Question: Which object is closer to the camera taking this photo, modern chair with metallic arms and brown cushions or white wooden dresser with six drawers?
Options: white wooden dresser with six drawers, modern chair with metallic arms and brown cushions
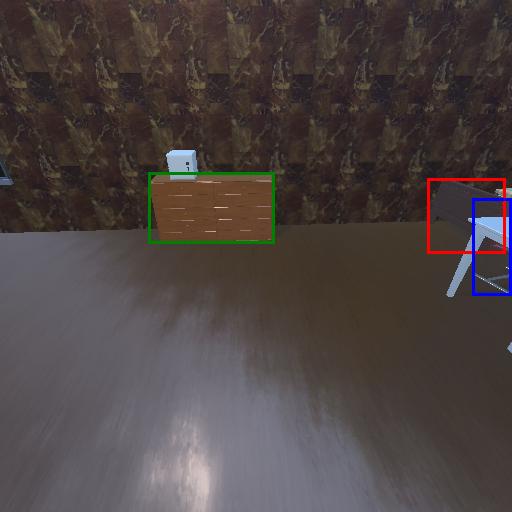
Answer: white wooden dresser with six drawers